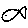
Label: fish